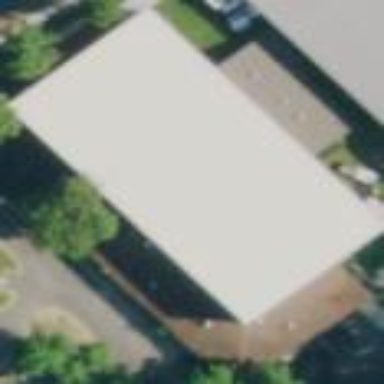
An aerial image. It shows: Ice rink on top of building's roof.